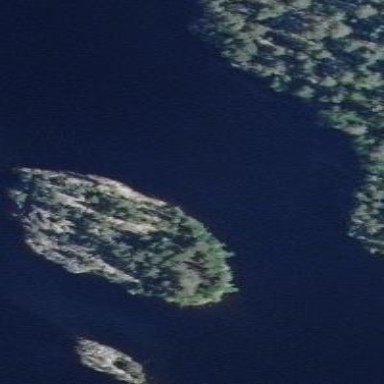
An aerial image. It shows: Islet surrounded by woodland.